Question: guys, I am trying to customize UITabBar, but problem is that when I set up simple green background color in UITabBar.background, result is insufficient. Like something lies on background. Here it is look like:

UITabBarController is created in storyboard, but background color I set up in code. Here is appDelegate:
'''
TabBarController* bc=(TabBarController*)self.window.rootViewController;
bc.tabBar.backgroundColor=[UIColor greenColor];
'''
If I set up pictures on background and on items - they just almost invisible. I've tried playing with tint colors on the right bar in storyboard, but all was useless.
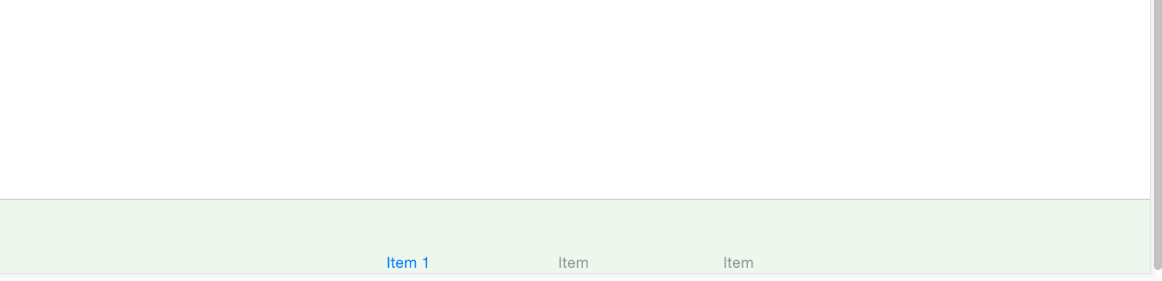
Answer: I had a similar issue when programmatically creating the UITabBarController background color in iOS 8. The problem was I was using backgroundColor when I should have been be using barTintColor. Try this.
'''
TabBarController* bc=(TabBarController*)self.window.rootViewController;
bc.tabBar.barTintColor=[UIColor greenColor];
'''
Let me know if that works for you.